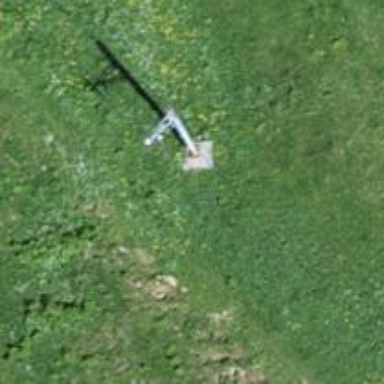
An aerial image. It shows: Pylon for aerialway.